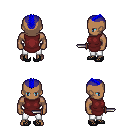
a pixel art fantasy rpg character, male body template, human, dark skin, maroon tunic, white pants, blue short mohawk hairstyle, ghillies, dagger, four views (front, back, left, right), 2x2 character sprite sheet, small pixel art, hard edges, no anti-aliasing